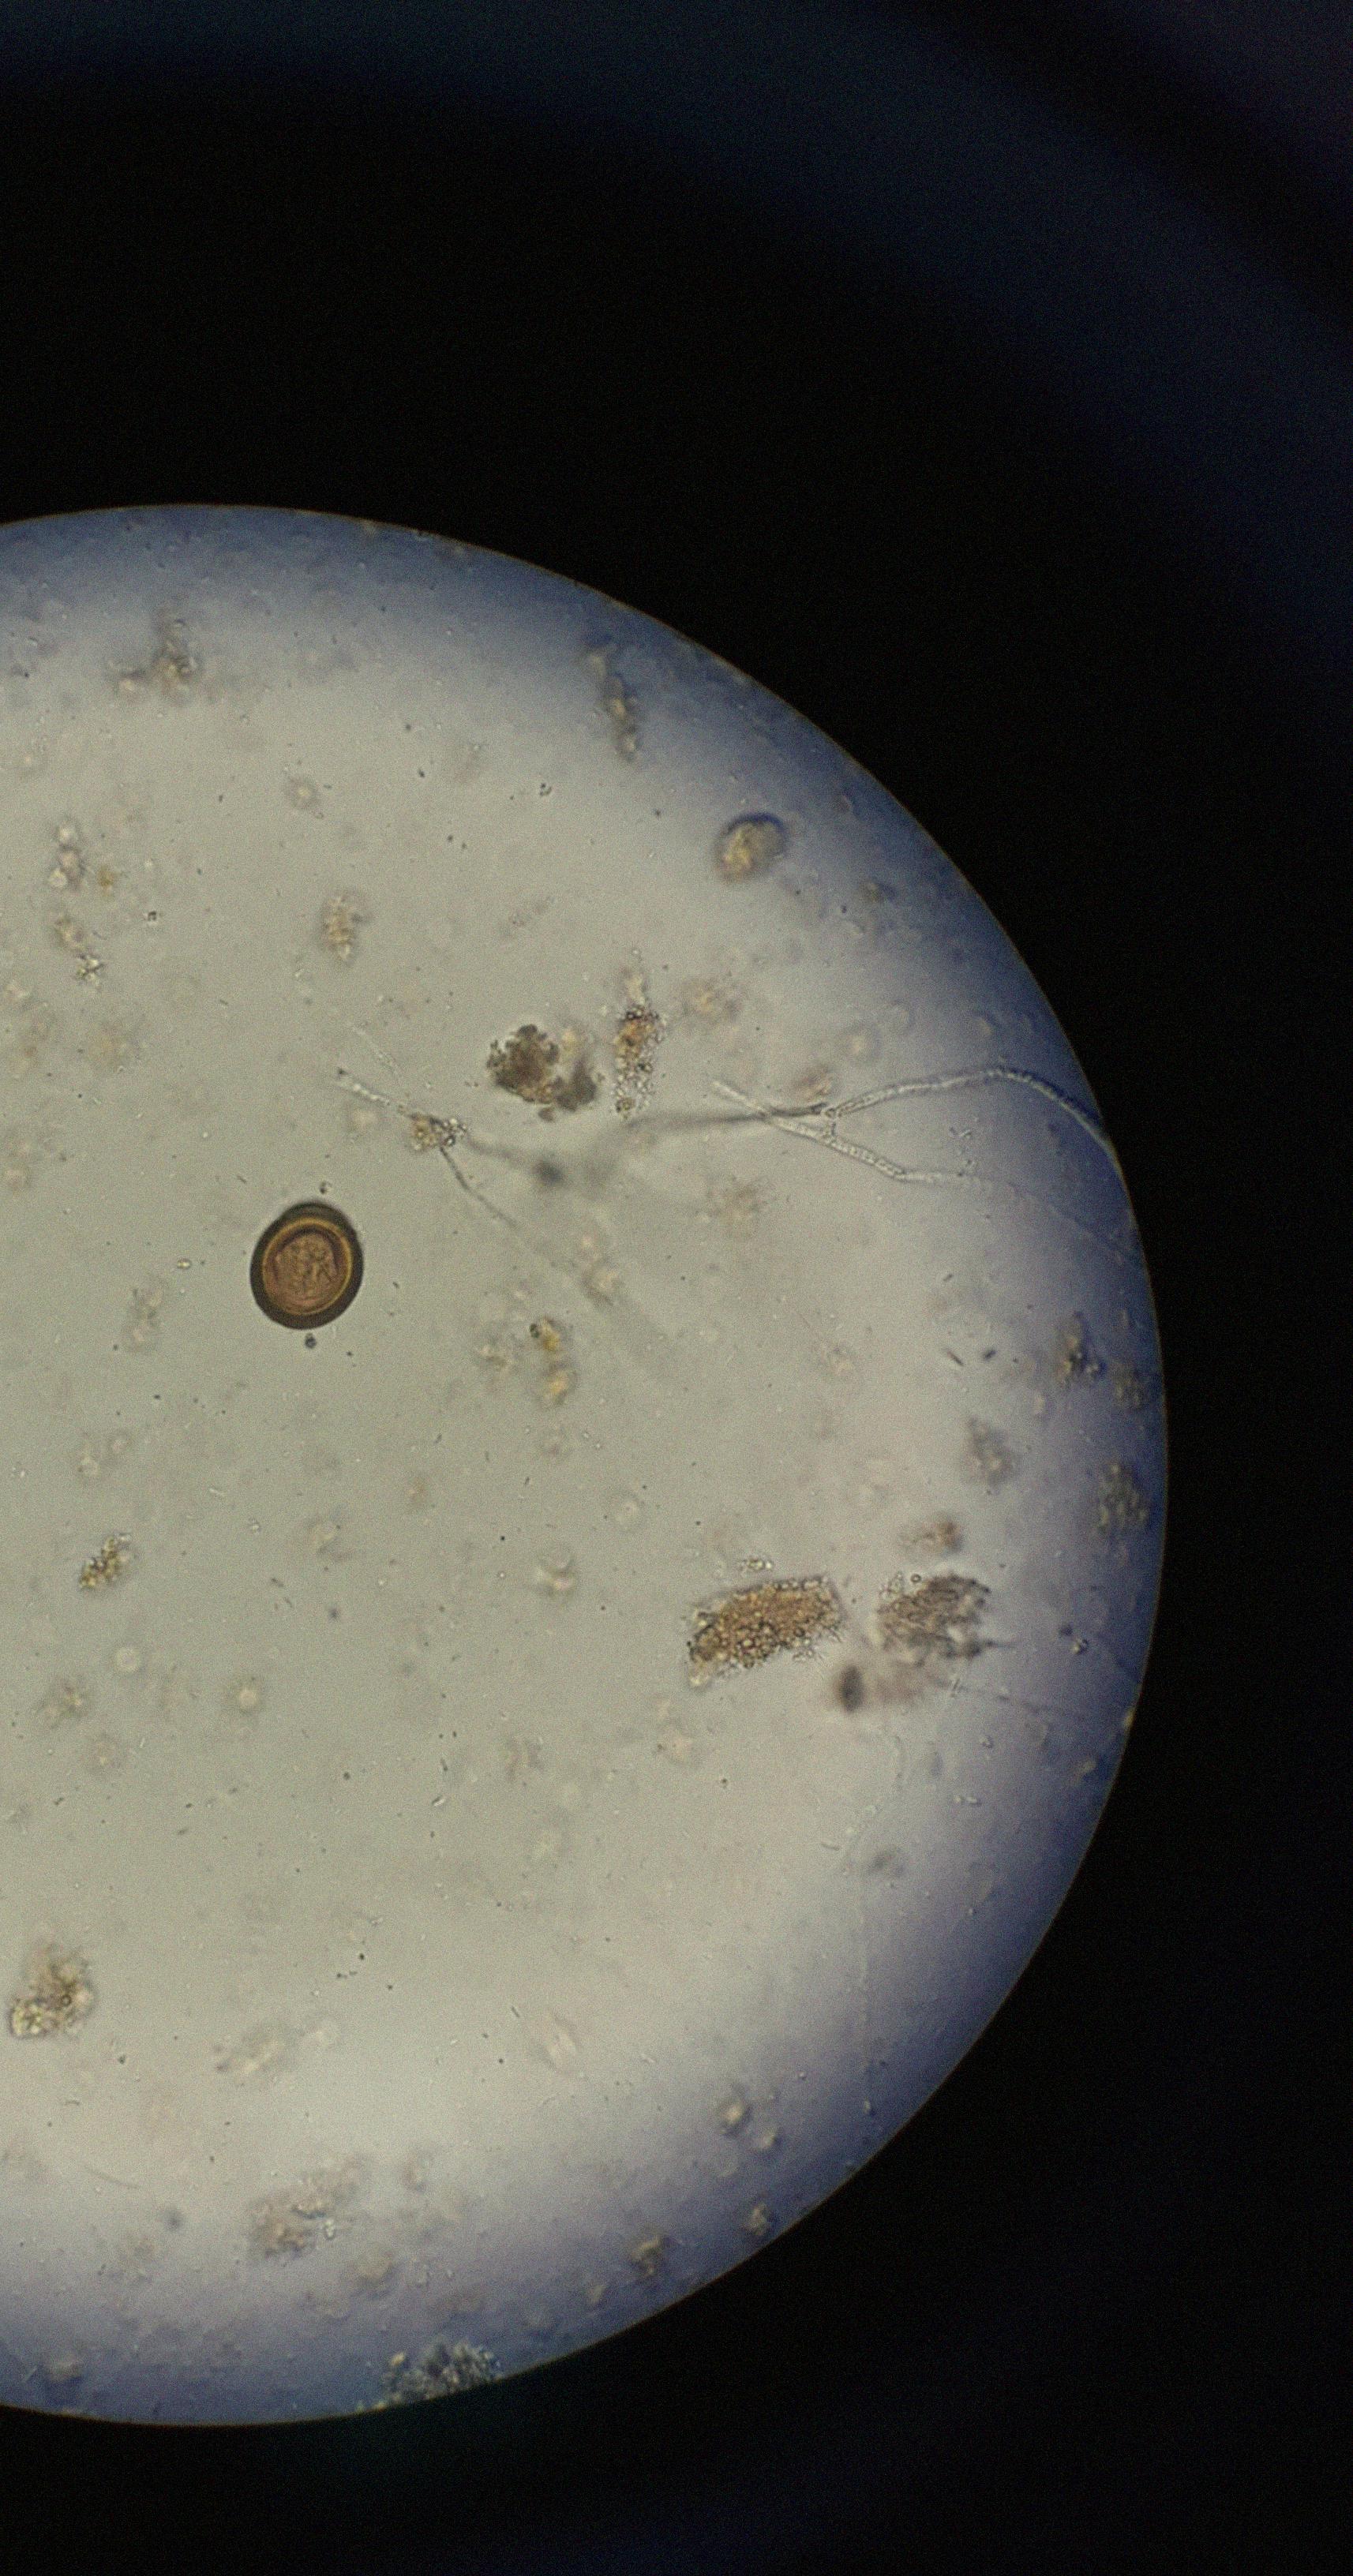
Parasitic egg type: Taenia spp. egg